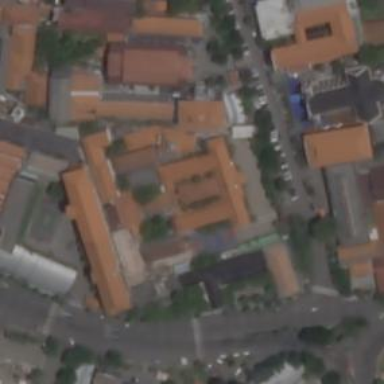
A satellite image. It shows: School building with tile roof.